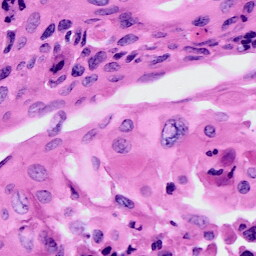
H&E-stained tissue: Cervix